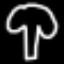
Label: mushroom